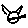
Label: cat